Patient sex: M
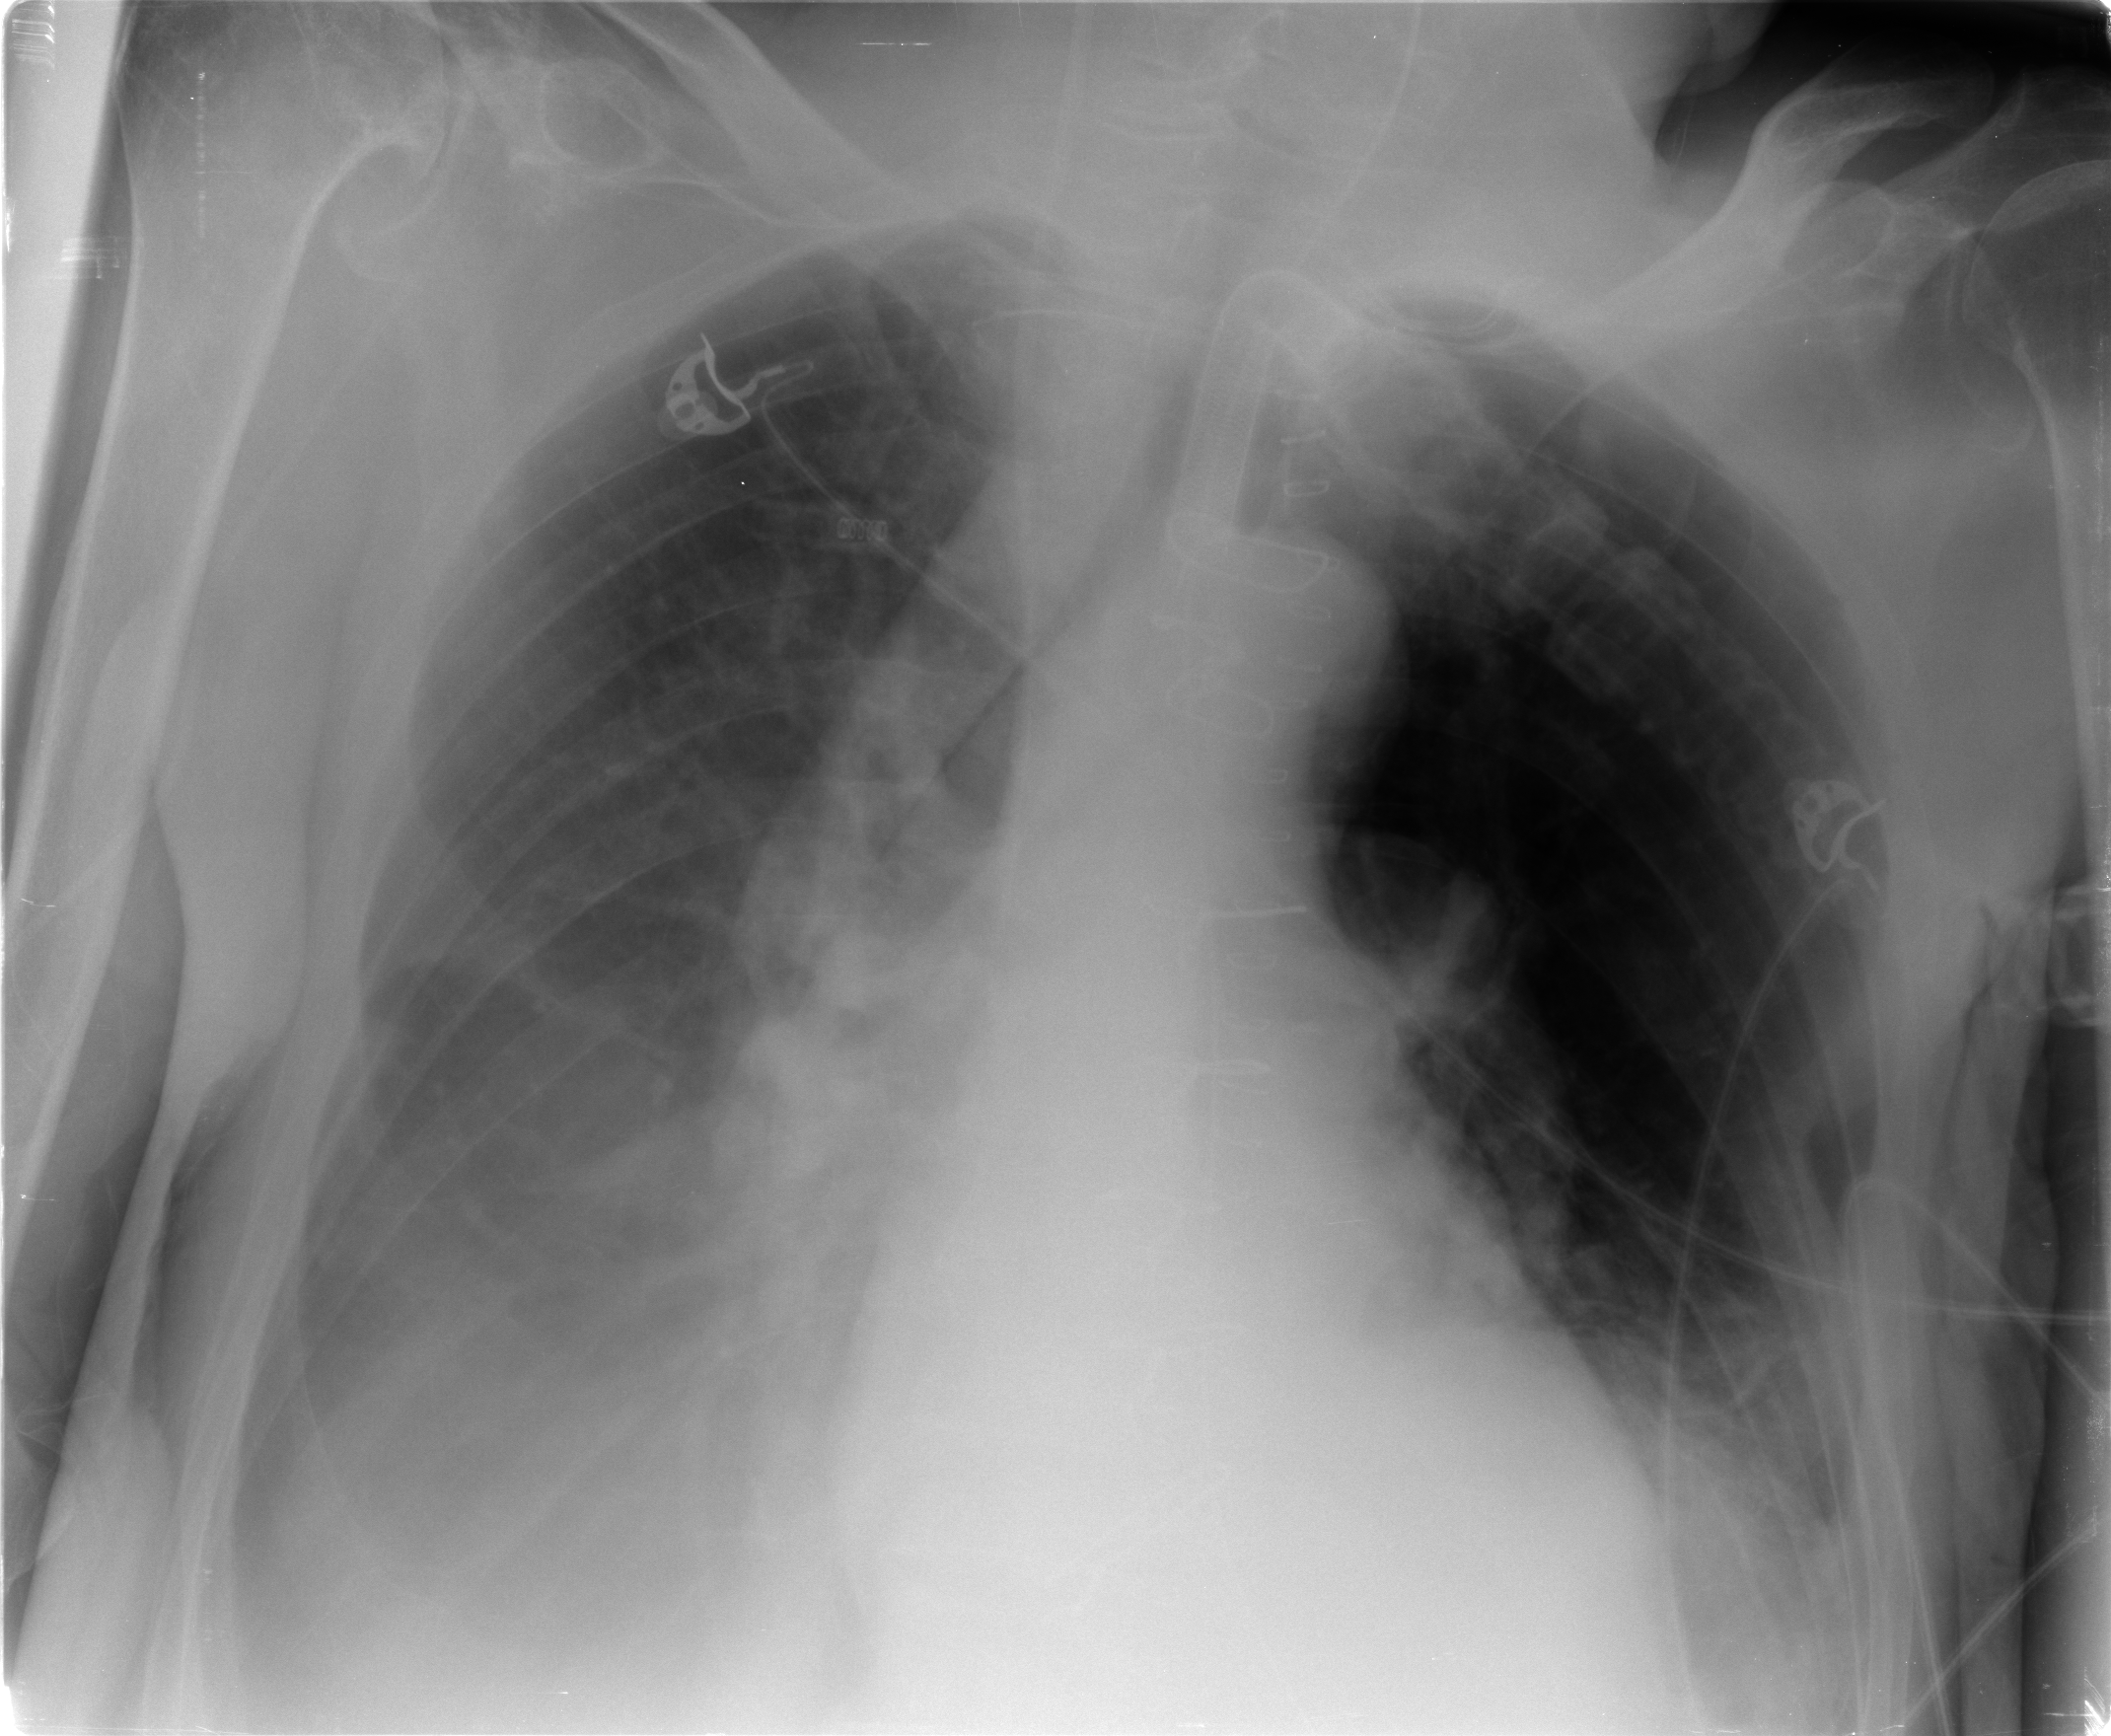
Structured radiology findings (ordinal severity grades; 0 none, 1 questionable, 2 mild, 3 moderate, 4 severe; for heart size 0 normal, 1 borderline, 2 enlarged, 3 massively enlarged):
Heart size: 0
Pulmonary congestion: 2
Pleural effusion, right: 3
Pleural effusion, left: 2
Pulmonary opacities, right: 1
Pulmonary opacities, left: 0
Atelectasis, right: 2
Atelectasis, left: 2